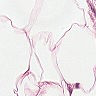
Metastatic tissue present: no